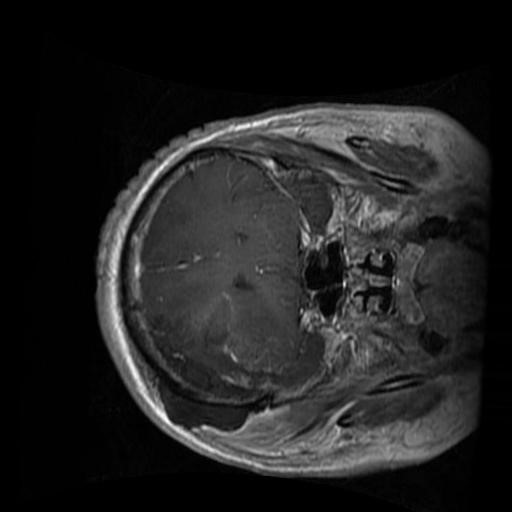
Label: brain_glioma